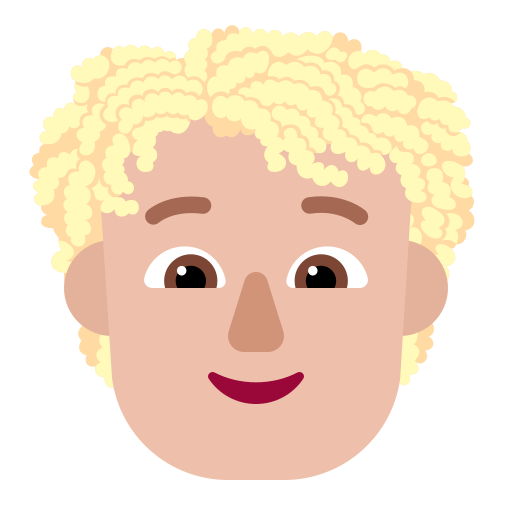
person curly hair flat  light